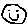
Label: smiley face